Question: I'm using itext sharp to fill my form fields on my template with values.
I created the template using <URL>
Here is my code that I use to place the values in the pdf template.
'''
private static byte[] GeneratePdf(Dictionary<String, String> formKeys, String pdfPath)
{
var templatePath = System.Web.HttpContext.Current.Server.MapPath(pdfPath);
var reader = new PdfReader(templatePath);
var outStream = new MemoryStream();
var stamper = new PdfStamper(reader, outStream);
var form = stamper.AcroFields;
var fieldKeys = form.Fields.Keys;
// "Flatten" the form so it wont be editable/usable anymore
// stamper.FormFlattening = true;
foreach (KeyValuePair<String, String> pair in formKeys)
{
if (fieldKeys.Any(f => f == pair.Key))
{
form.SetField(pair.Key, pair.Value);
form.SetFieldProperty(pair.Key, "setfflags", PdfFormField.FF_READ_ONLY, null);
}
}
stamper.Close();
reader.Close();
return outStream.ToArray();
}
'''
I first used the stamper.FormFlattening = true, but then the values weren't visible. So Instead of using the form flattening I just set the values as ready only and everything works fine.
Now I want to merge multiple of these pdf files using the <URL>
Once the merging is complete the values aren't visible. When I highlight over the form it highlights all the text, but I can't read it.I did research on this and read that the fields need to be flattened.
Here is an image of how it looks on the pdf when I highlight everything:

I don't know why my fields aren't visible when they are flattened, even if I don't use the merger. Is there something wrong with the code or the template? Alternatives will also be appreciated.
Btw my project is an asp-mvc project if that is relevant.
I added the following code so that I first read the template, write the values to the form fields, close it, reopen it, flatten and then close it again as suggested by one of the comments. I just pass the result I get from the GeneratePdf function to this function:
'''
private static byte[] flattenPdf(byte[] pdf)
{
var reader = new PdfReader(pdf);
var outStream = new MemoryStream();
var stamper = new PdfStamper(reader, outStream);
stamper.FormFlattening = true;
stamper.Close();
reader.Close();
return outStream.ToArray();
}
'''
I still get the same result
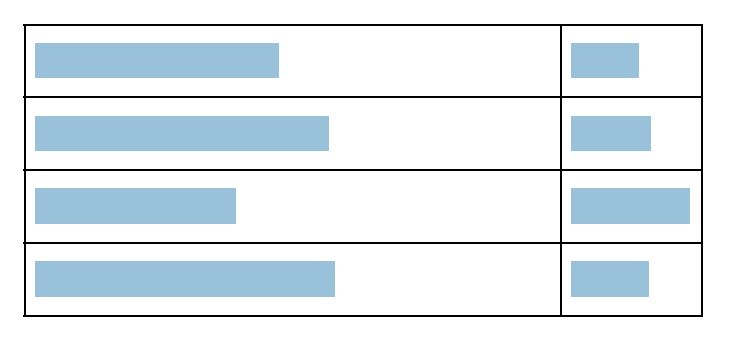
Answer: I found a solution to this problem thanks to <URL>
All I had to do is modify my GeneratePdf function by adding one line:
'''
form.GenerateAppearances = true;
'''
Here is the end result:
'''
private static byte[] GeneratePdf(Dictionary<String, String> formKeys, String pdfPath)
{
var templatePath = System.Web.HttpContext.Current.Server.MapPath(pdfPath);
var reader = new PdfReader(templatePath);
var outStream = new MemoryStream();
var stamper = new PdfStamper(reader, outStream);
var form = stamper.AcroFields;
form.GenerateAppearances = true; //Added this line, fixed my problem
var fieldKeys = form.Fields.Keys;
foreach (KeyValuePair<String, String> pair in formKeys)
{
if (fieldKeys.Any(f => f == pair.Key))
{
form.SetField(pair.Key, pair.Value);
}
}
stamper.Close();
reader.Close();
return flattenPdf(outStream.ToArray());
}
'''
and the flattenPdf stays the same as in my question.